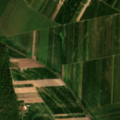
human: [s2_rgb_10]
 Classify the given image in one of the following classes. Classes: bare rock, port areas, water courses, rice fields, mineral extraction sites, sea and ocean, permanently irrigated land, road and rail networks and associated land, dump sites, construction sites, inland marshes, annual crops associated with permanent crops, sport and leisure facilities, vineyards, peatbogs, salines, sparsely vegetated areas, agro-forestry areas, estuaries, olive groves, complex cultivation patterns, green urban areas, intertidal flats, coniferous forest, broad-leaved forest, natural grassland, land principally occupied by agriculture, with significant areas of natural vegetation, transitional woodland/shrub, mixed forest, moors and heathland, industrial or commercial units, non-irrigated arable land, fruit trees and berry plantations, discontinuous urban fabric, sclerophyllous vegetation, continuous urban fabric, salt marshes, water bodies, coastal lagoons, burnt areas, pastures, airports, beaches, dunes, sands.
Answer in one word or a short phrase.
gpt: non-irrigated arable land, broad-leaved forest